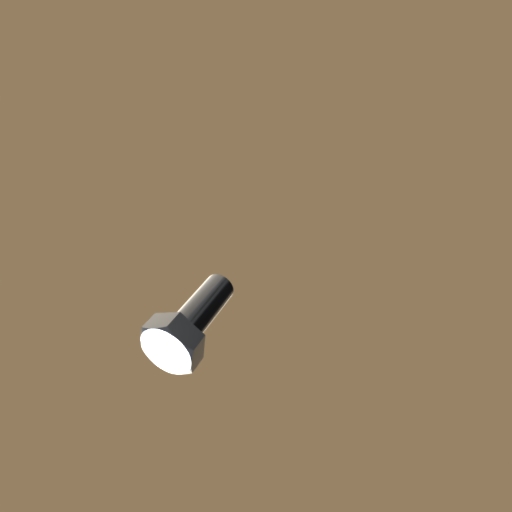
Label: bolt